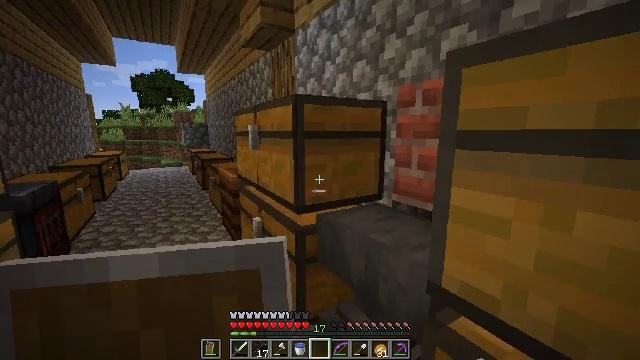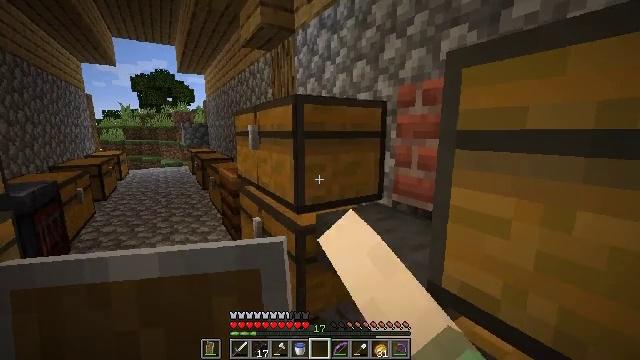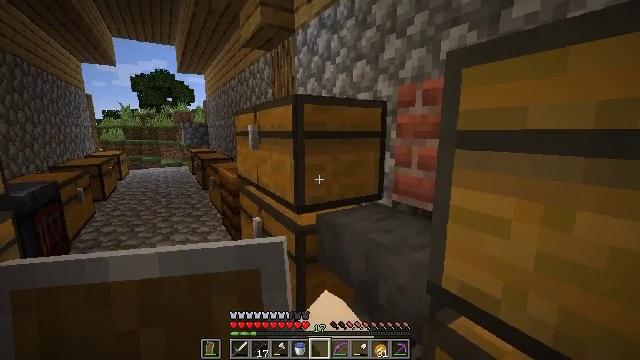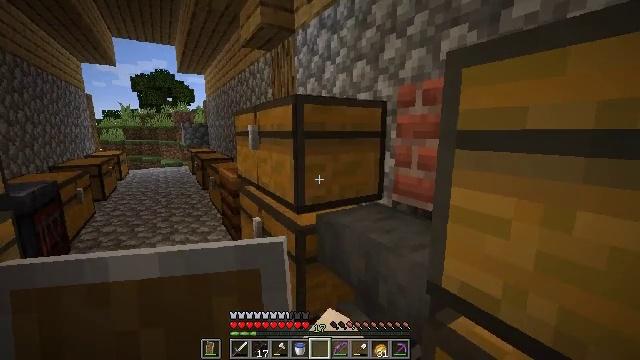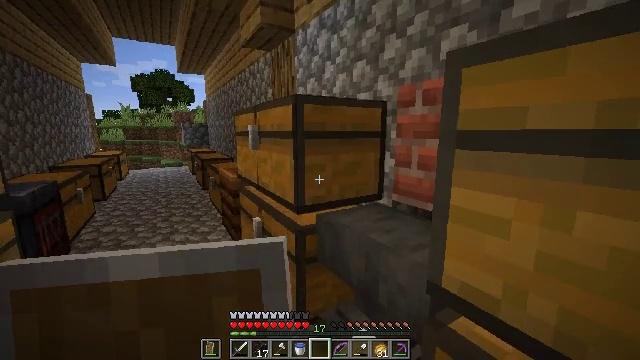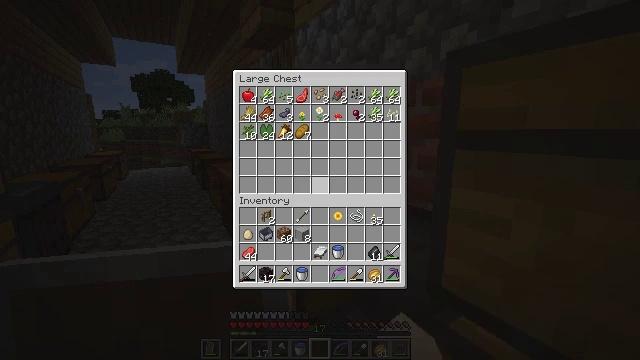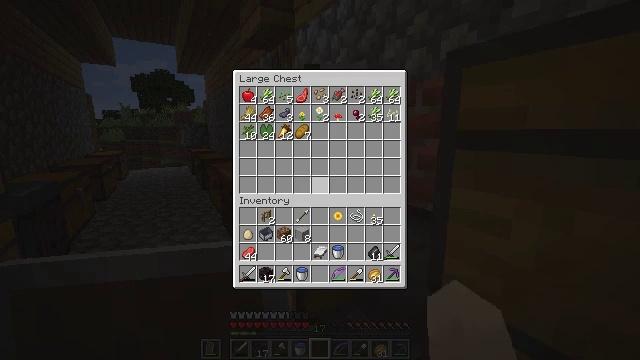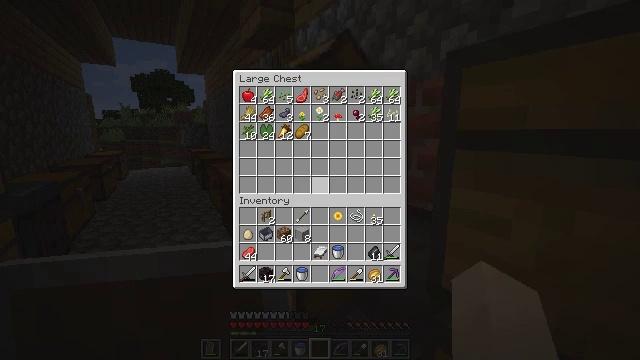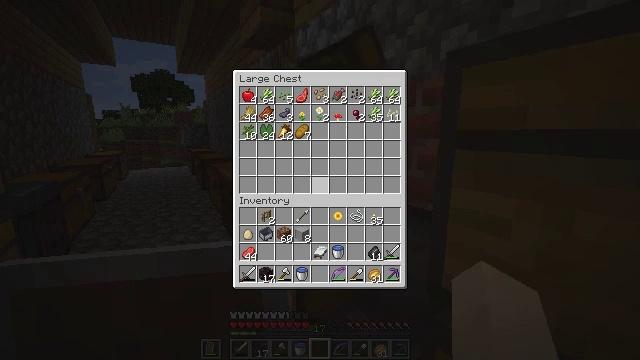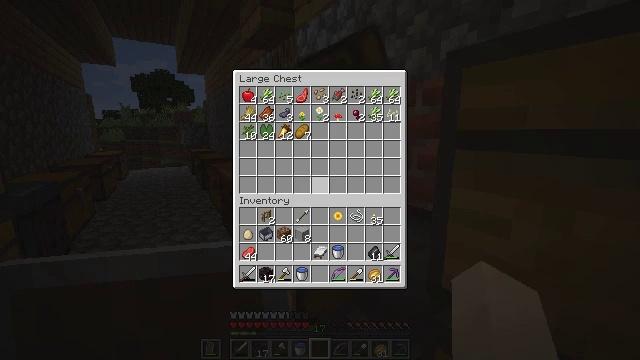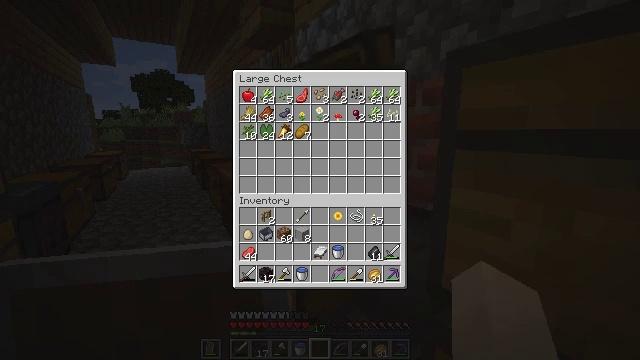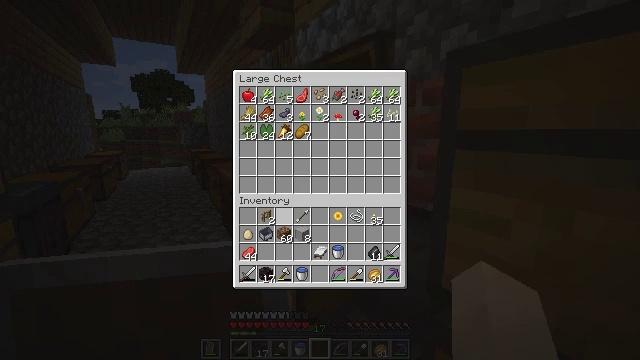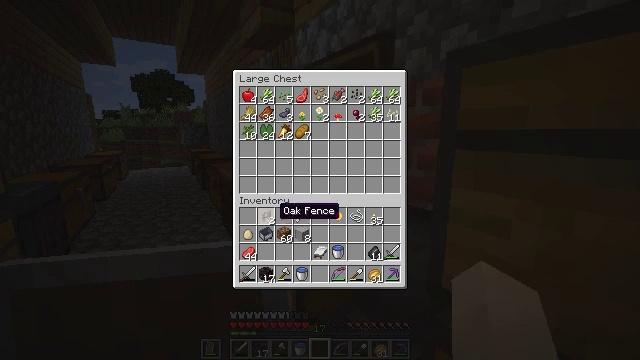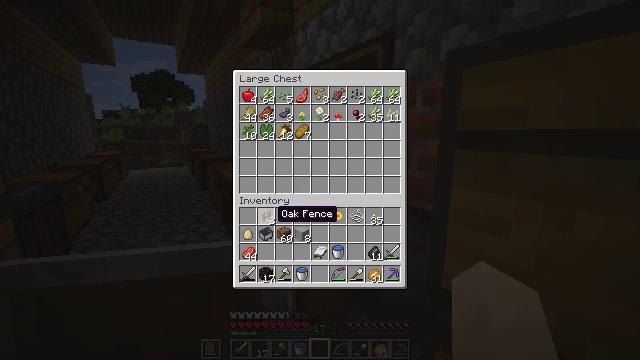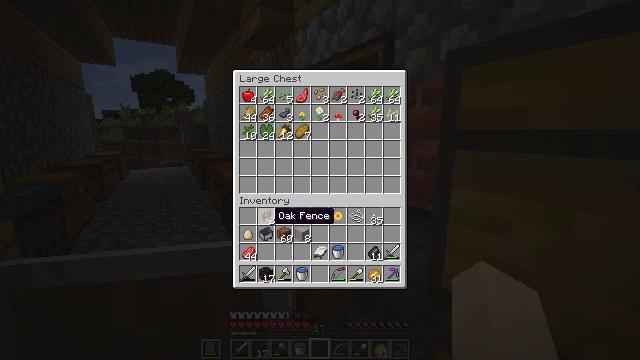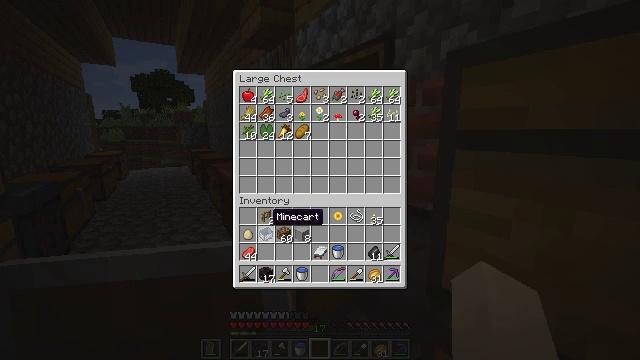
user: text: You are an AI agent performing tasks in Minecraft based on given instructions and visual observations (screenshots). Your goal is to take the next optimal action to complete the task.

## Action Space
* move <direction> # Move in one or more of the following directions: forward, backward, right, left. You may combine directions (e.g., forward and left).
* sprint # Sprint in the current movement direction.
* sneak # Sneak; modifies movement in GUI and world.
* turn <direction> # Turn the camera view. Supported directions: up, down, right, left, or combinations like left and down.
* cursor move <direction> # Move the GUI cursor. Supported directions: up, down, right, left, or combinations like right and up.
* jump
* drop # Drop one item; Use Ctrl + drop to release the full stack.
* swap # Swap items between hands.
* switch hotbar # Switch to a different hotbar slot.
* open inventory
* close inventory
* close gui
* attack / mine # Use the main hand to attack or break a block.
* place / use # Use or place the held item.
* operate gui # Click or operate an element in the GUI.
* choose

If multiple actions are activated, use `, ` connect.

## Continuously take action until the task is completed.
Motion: motion action
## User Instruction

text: Reclaim the chest into your inventory.
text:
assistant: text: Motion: use / place
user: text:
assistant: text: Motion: no_op
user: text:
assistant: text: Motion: no_op
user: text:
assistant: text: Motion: no_op
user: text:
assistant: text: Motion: no_op
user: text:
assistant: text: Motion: no_op
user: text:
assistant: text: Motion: no_op
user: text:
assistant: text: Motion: sneak
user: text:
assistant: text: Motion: sneak
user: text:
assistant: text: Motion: sneak, turn left and down
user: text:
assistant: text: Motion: sneak, turn left and down
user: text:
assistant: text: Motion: sneak, turn left and down
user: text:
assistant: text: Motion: sneak
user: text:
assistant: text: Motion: sneak
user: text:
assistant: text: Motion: sneak
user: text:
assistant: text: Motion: sneak, turn right
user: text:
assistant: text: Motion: sneak, turn right
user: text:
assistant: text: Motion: sneak, turn right
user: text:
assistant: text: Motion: sneak
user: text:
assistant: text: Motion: sneak
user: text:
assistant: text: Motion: sneak
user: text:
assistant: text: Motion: sneak
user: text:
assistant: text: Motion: sneak
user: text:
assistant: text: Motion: sneak, use / place
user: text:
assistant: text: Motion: sneak, use / place
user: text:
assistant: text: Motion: sneak, use / place
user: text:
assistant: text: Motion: sneak
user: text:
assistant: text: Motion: no_op
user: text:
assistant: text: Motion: no_op
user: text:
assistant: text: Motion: no_op